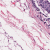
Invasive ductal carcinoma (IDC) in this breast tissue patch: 1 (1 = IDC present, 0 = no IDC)